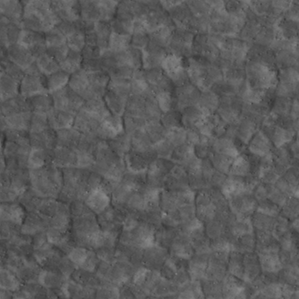
Label: non_frost